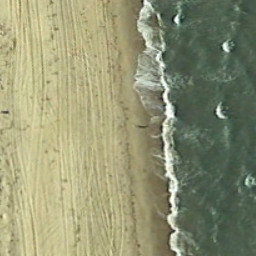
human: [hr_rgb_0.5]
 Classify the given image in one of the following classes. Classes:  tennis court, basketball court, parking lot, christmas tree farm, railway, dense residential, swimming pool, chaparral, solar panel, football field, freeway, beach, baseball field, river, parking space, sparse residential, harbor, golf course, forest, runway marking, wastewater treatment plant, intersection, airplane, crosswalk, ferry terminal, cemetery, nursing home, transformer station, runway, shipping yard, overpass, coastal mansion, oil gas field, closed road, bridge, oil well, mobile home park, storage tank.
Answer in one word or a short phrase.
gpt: beach